Question: So after a big refactoring project, I am left with this exception and am unsure as how to correct it. It's dealing with some code that I did not write and I am unfamiliar with how it all works. There are other questions out there dealing with this exception, but none seem to fit my situation.
The class which uses 'EntityManager' is 'SpecialClaimsCaseRepositoryImpl':
'''
package com.redacted.sch.repository.jpa;
//Imports
@Repository
public class SpecialClaimsCaseRepositoryImpl extends SimpleJpaRepository<SpecialClaimsCaseDto, SpecialClaimsCaseDto.Id> implements SpecialClaimsCaseRepository{
@PersistenceContext(unitName = "schManager")
private EntityManager em;
//Some autogenerated methods
public void setEntityManager(EntityManager em) {
this.em = em;
}
public EntityManager getEntityManager() {
return em;
}
}
'''
Persistence.xml:
'''
<persistence xmlns="http://java.sun.com/xml/ns/persistence"
xmlns:xsi="http://www.w3.org/2001/XMLSchema-instance"
xsi:schemaLocation="http://java.sun.com/xml/ns/persistence http://java.sun.com/xml/ns/persistence/persistence_1_0.xsd"
version="1.0">
<persistence-unit name="schManager">
<provider>org.hibernate.ejb.HibernatePersistence</provider>
<jta-data-source>jdbc/SCH_DS</jta-data-source>
<class>com.redacted.sch.domain.model.SpecialClaimsCaseDto</class>
<properties>
<property name="hibernate.transaction.manager_lookup_class" value="org.hibernate.transaction.WebSphereExtendedJTATransactionLookup" />
<property name="hibernate.cache.region.factory_class" value="net.sf.ehcache.hibernate.SingletonEhCacheRegionFactory" />
<property name="hibernate.cache.use_query_cache" value="true" />
<property name="hibernate.cache.use_second_level_cache" value="true" />
<property name="hibernate.dialect" value="com.bcbsks.hibernate.dialect.DB2Dialect" />
<property name="hibernate.format_sql" value="true" />
<property name="hibernate.generate_statistics" value="false" />
<property name="hibernate.jdbc.use_scrollable_resultset" value="true" />
</properties>
</persistence-unit>
</persistence>
'''
sch_model_spring.xml:
'''
<beans xmlns="http://www.springframework.org/schema/beans"
xmlns:xsi="http://www.w3.org/2001/XMLSchema-instance"
xmlns:context="http://www.springframework.org/schema/context"
xmlns:tx="http://www.springframework.org/schema/tx"
xsi:schemaLocation="http://www.springframework.org/schema/context http://www.springframework.org/schema/context/spring-context.xsd
http://www.springframework.org/schema/beans http://www.springframework.org/schema/beans/spring-beans.xsd
http://www.springframework.org/schema/tx http://www.springframework.org/schema/tx/spring-tx.xsd">
<context:component-scan base-package="com.redacted.repository.jpa,
com.redacted.sch.domain.model,
com.redacted.sch.repository.jpa,
com.redacted.sch.service,
com.redacted.sch.service.impl"/>
<tx:annotation-driven />
<tx:jta-transaction-manager />
<!-- Data source used for testing -->
<bean id="dataSource" class="org.apache.commons.dbcp.BasicDataSource" destroy-method="close">
<property name="driverClassName" value="com.ibm.db2.jcc.DB2Driver" />
<property name="url" value="jdbc:db2:redacted.redacted.com" />
<property name="username" value="redacted" />
<property name="password" value="redacted" />
</bean>
<bean id="entityManagerFactory" class="org.springframework.orm.jpa.LocalContainerEntityManagerFactoryBean">
<property name="persistenceUnitName" value="schManager" />
<property name="dataSource" ref="dataSource" />
</bean>
<bean id="transactionManager" class="org.springframework.orm.jpa.JpaTransactionManager">
<property name="entityManagerFactory" ref="entityManagerFactory" />
</bean>
</beans>
'''
And here's my project structure:

>
Here's a portion of the stack trace, with the full trace at this <URL>
'''
Caused by: java.lang.IllegalStateException: A JTA EntityManager cannot use getTransaction()
at org.hibernate.ejb.AbstractEntityManagerImpl.getTransaction(AbstractEntityManagerImpl.java:985)
at org.springframework.orm.jpa.DefaultJpaDialect.beginTransaction(DefaultJpaDialect.java:67)
at org.springframework.orm.jpa.JpaTransactionManager.doBegin(JpaTransactionManager.java:380)
... 80 more
'''
I'm a total noob here, so if any other information is needed just ask and I'll update.
Thanks for all the help!
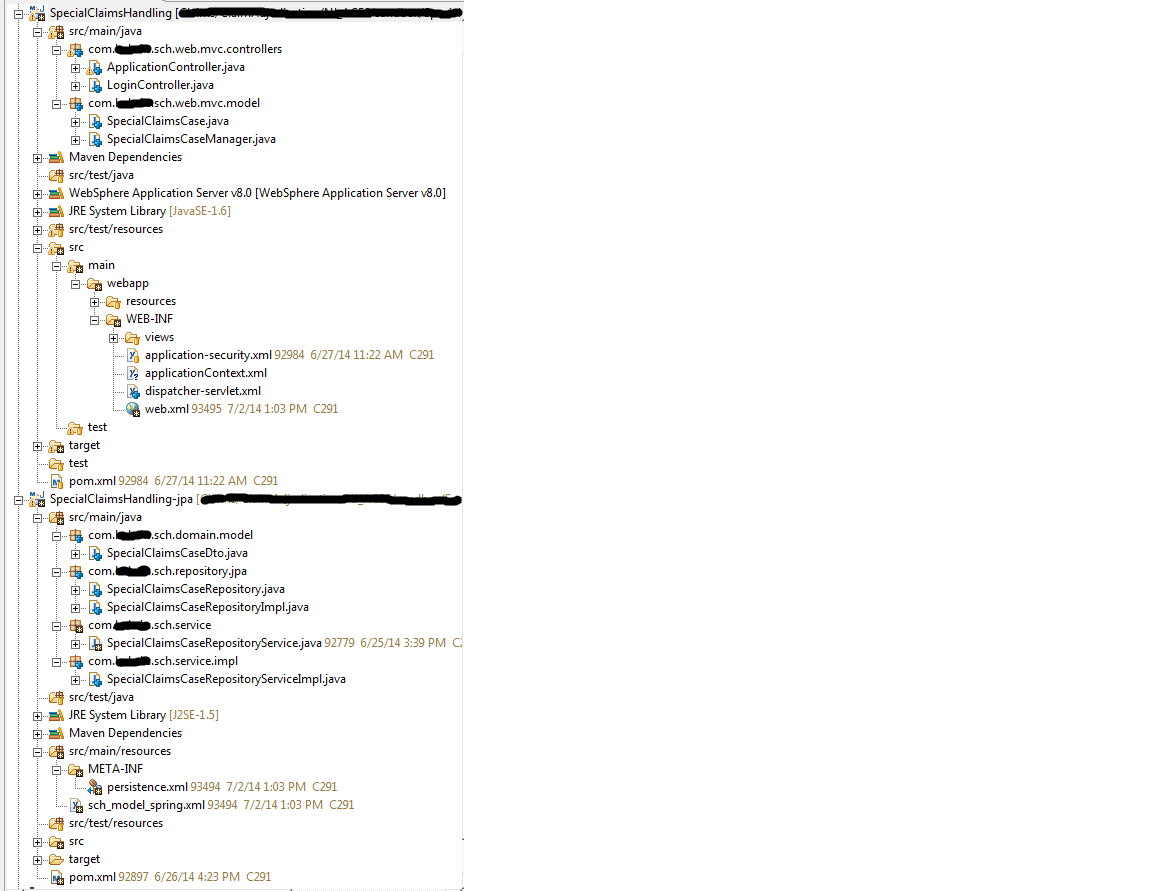
Answer: The problem is your configuration. You have hibernate configured for JTA.
'''
<property name="hibernate.transaction.manager_lookup_class" value="org.hibernate.transaction.WebSphereExtendedJTATransactionLookup" />
'''
Whereas you are using local transactions instead of distributed transactions.
'''
at org.springframework.orm.jpa.JpaTransactionManager.doBegin(JpaTransactionManager.java:380)
'''
You have 2 possible solutions
1. remove the JpaTransactionManager and replace it with a JTA transaction manager
2. remove the remove the hibernate.transaction.manager_lookup_class from the hibernate settings.
If you don't really need distributed transactions option 2 is the easiest, if you need distributed transactions simply adding '<tx:jta-transaction-manager />' will setup a proper JTA tx manager for your environment. Remove the definition for the 'JpaTransactionManager'.
Your configuration is flawed in 2 ways.
1. Your EntityManager configuration already contains a jndi lookup for the datasource, which you override in your applicationContext by configuring a local datasource
2. You have both a <tx:jta-transaction-manager /> and JpaTransactionManager which one do you want to use? At the moment the latter is overriding the first one.
Create 2 seperate configurations one for local testing and one for production using JTA en JNDI lookups. (Preferable your testing code only overrides the beans necessary).